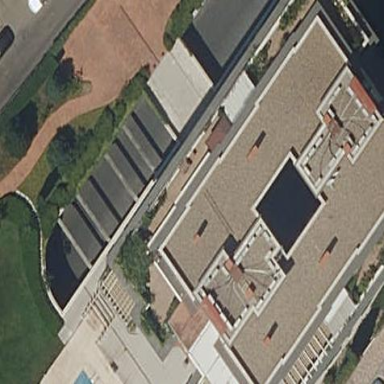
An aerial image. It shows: Commercial building.